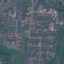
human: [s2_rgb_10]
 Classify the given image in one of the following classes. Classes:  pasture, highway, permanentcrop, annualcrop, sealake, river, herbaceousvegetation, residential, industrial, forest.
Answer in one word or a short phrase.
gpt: Residential